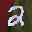
Label: 2